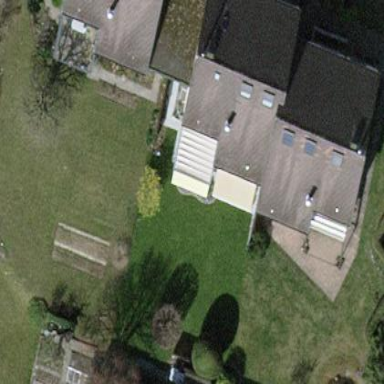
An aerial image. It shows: Terrace building.